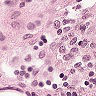
Metastatic tissue present: no